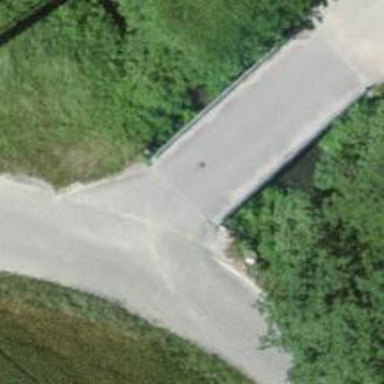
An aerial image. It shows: Paved service road with grade1 tracktype.